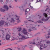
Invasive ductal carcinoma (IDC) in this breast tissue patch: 1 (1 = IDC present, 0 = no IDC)